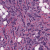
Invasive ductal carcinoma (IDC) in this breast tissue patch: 1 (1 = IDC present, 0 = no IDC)